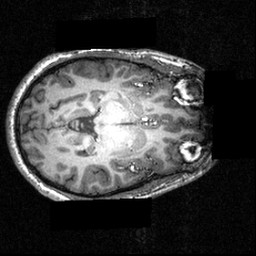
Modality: T1w
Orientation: axial
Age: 27
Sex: male
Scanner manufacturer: siemens
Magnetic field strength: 3.951 T
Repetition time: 1.5 s
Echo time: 0.00335 s